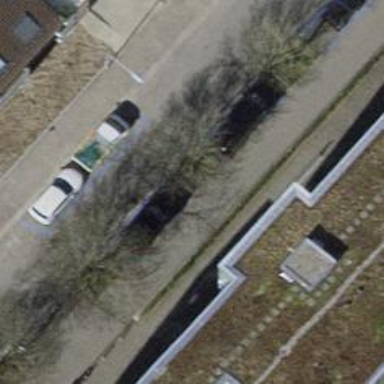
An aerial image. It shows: Avenue lined with trees.